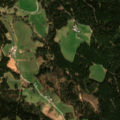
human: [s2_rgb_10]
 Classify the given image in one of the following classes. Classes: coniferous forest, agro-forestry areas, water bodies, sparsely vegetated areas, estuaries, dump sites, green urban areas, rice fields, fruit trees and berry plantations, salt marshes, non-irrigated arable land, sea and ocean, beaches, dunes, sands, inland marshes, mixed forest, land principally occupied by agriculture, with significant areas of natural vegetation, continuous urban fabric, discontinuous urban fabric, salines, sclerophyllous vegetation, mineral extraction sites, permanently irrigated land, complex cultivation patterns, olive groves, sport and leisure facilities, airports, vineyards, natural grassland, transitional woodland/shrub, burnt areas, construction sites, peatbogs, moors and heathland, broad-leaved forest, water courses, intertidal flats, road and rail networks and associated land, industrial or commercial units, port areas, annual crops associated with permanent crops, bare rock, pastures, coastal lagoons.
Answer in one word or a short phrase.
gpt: pastures, coniferous forest, mixed forest